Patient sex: M
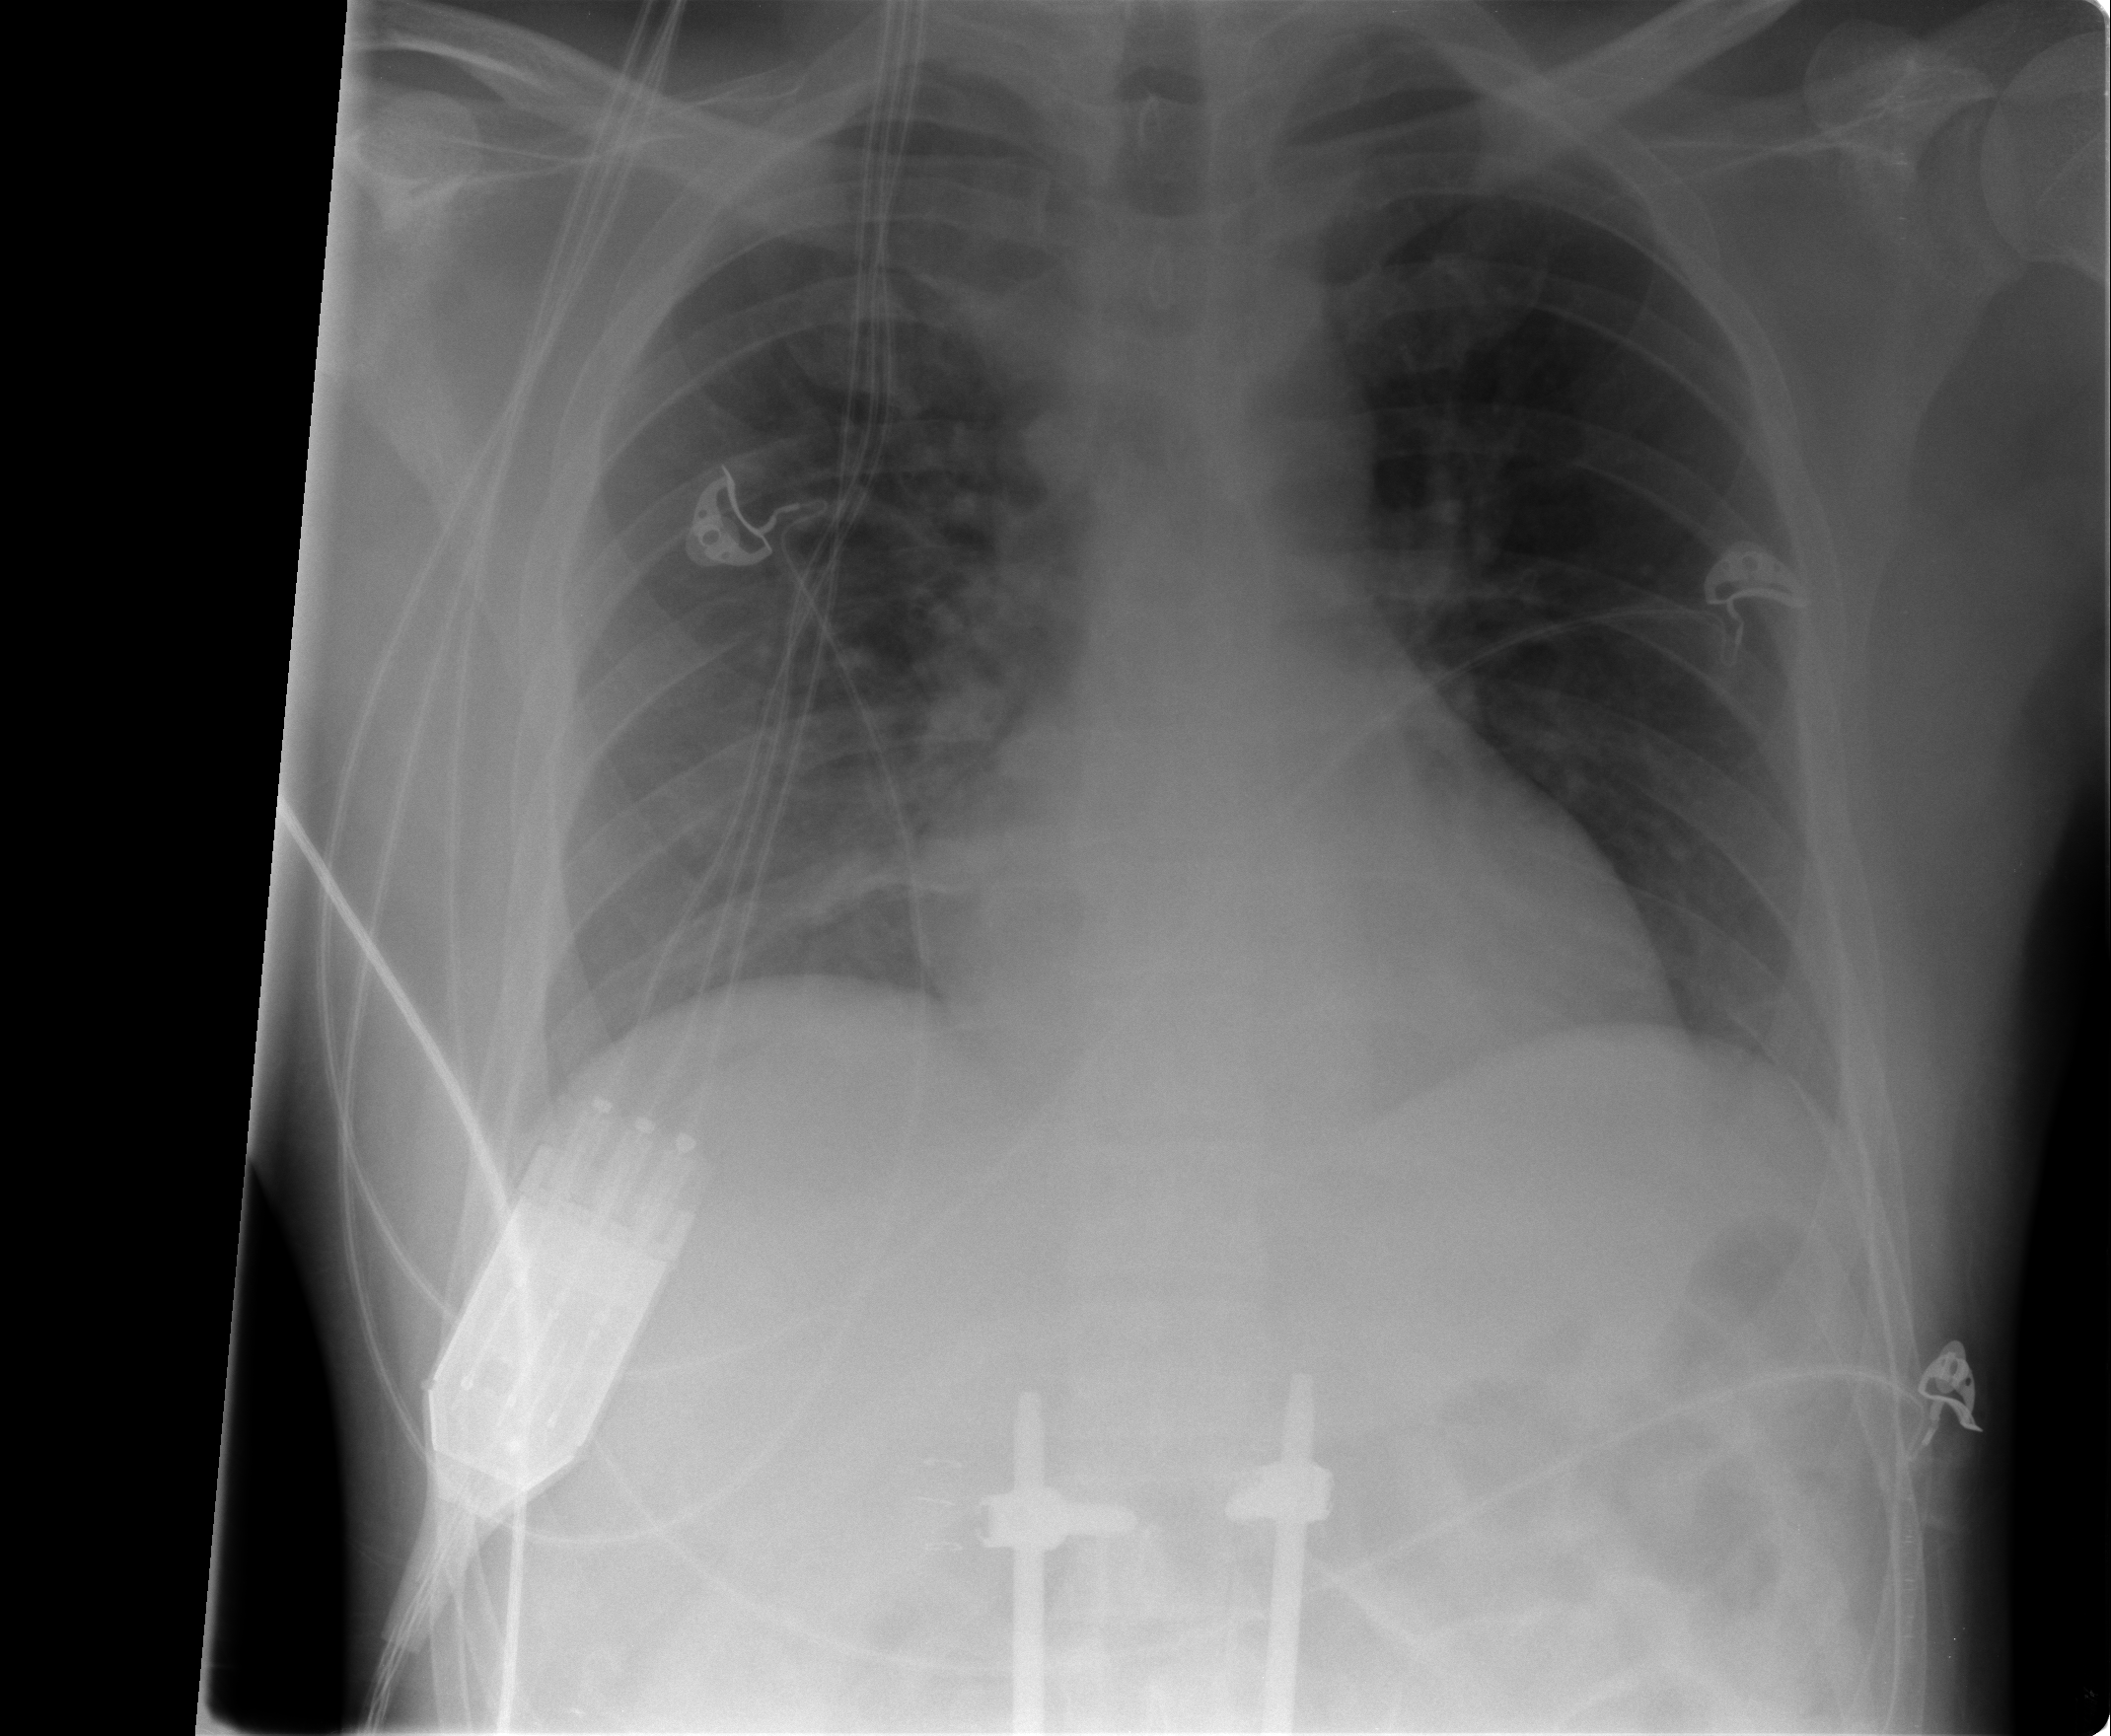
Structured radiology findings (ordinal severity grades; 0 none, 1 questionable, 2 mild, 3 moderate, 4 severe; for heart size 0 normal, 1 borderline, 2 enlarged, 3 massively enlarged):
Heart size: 0
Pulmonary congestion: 2
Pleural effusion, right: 0
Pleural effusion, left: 0
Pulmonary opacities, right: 0
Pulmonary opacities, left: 0
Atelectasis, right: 2
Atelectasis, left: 0